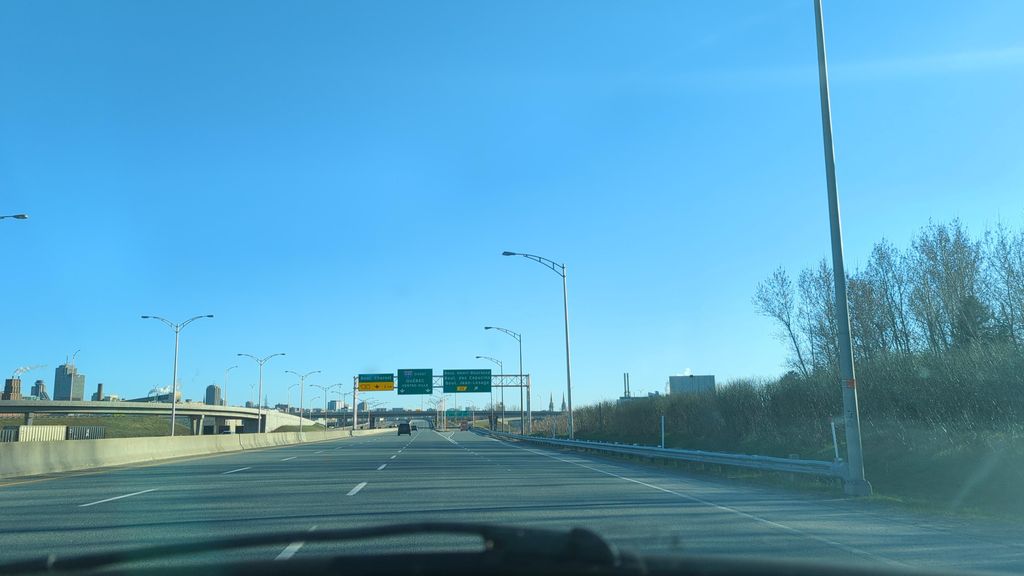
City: quebec_city